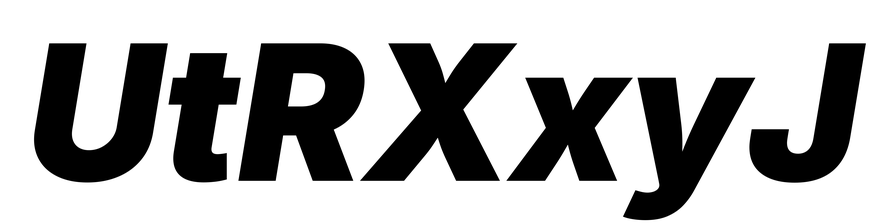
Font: Inter-Italic_Black_Italic